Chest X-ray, PA view. Patient: 72 years old, sex M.
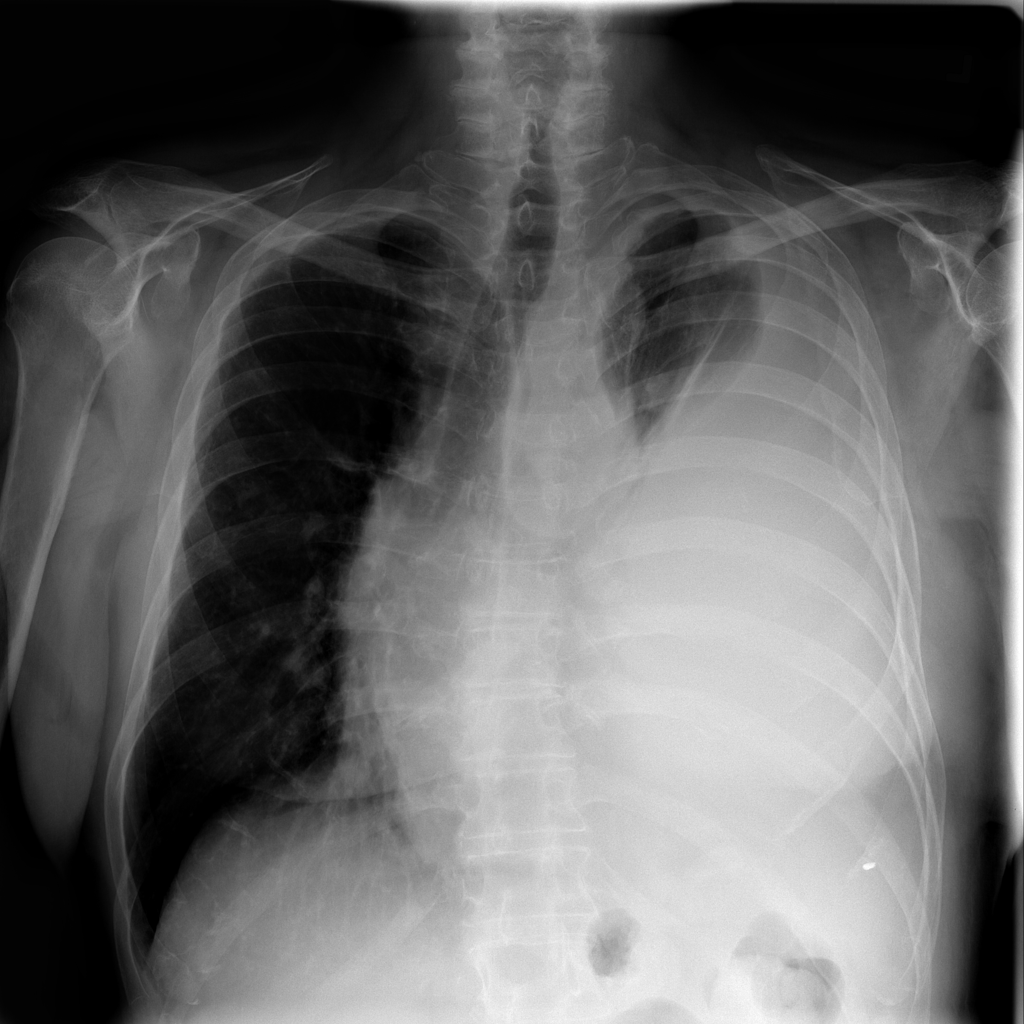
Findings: Effusion, Mass